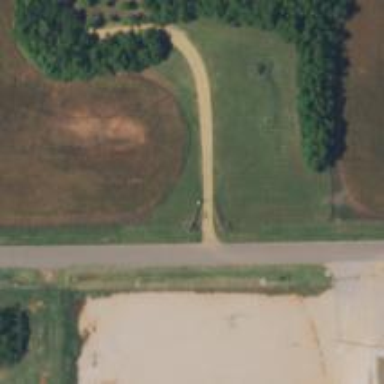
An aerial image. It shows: Unclassified road.